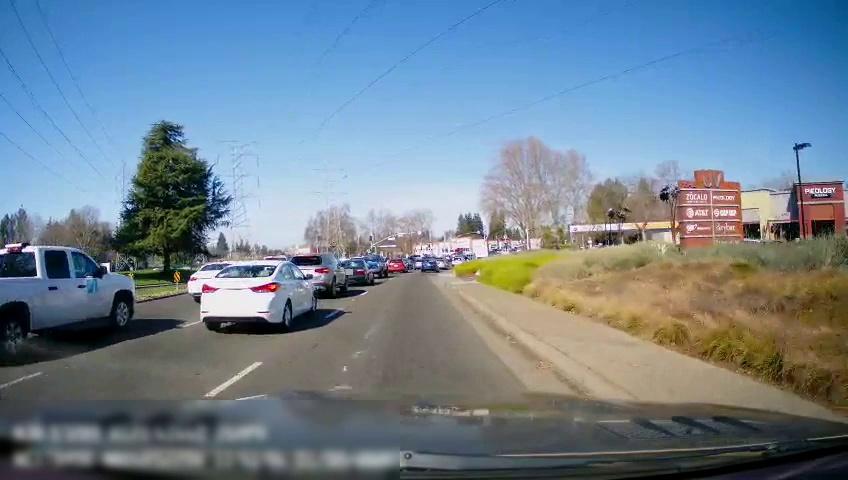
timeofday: Day
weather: Sunny
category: Drivable Space
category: Vehicles | Car
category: Vehicles | Truck
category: Vehicles | Car
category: Vehicles | SUV
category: Vehicles | Car
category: Vehicles | Car
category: Vehicles | Truck
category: Vehicles | Car
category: Vehicles | Car
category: Vehicles | Car
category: Vehicles | Car
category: Lanes | Current Lane
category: Lanes | Alternate Lane